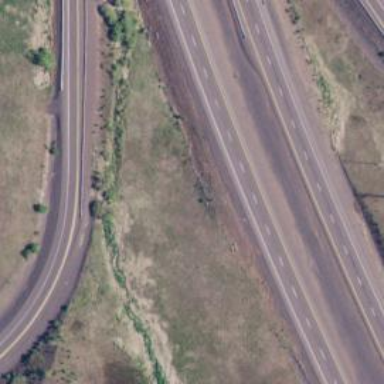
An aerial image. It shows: This image shows trunk highway that functions as expressway.